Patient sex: M
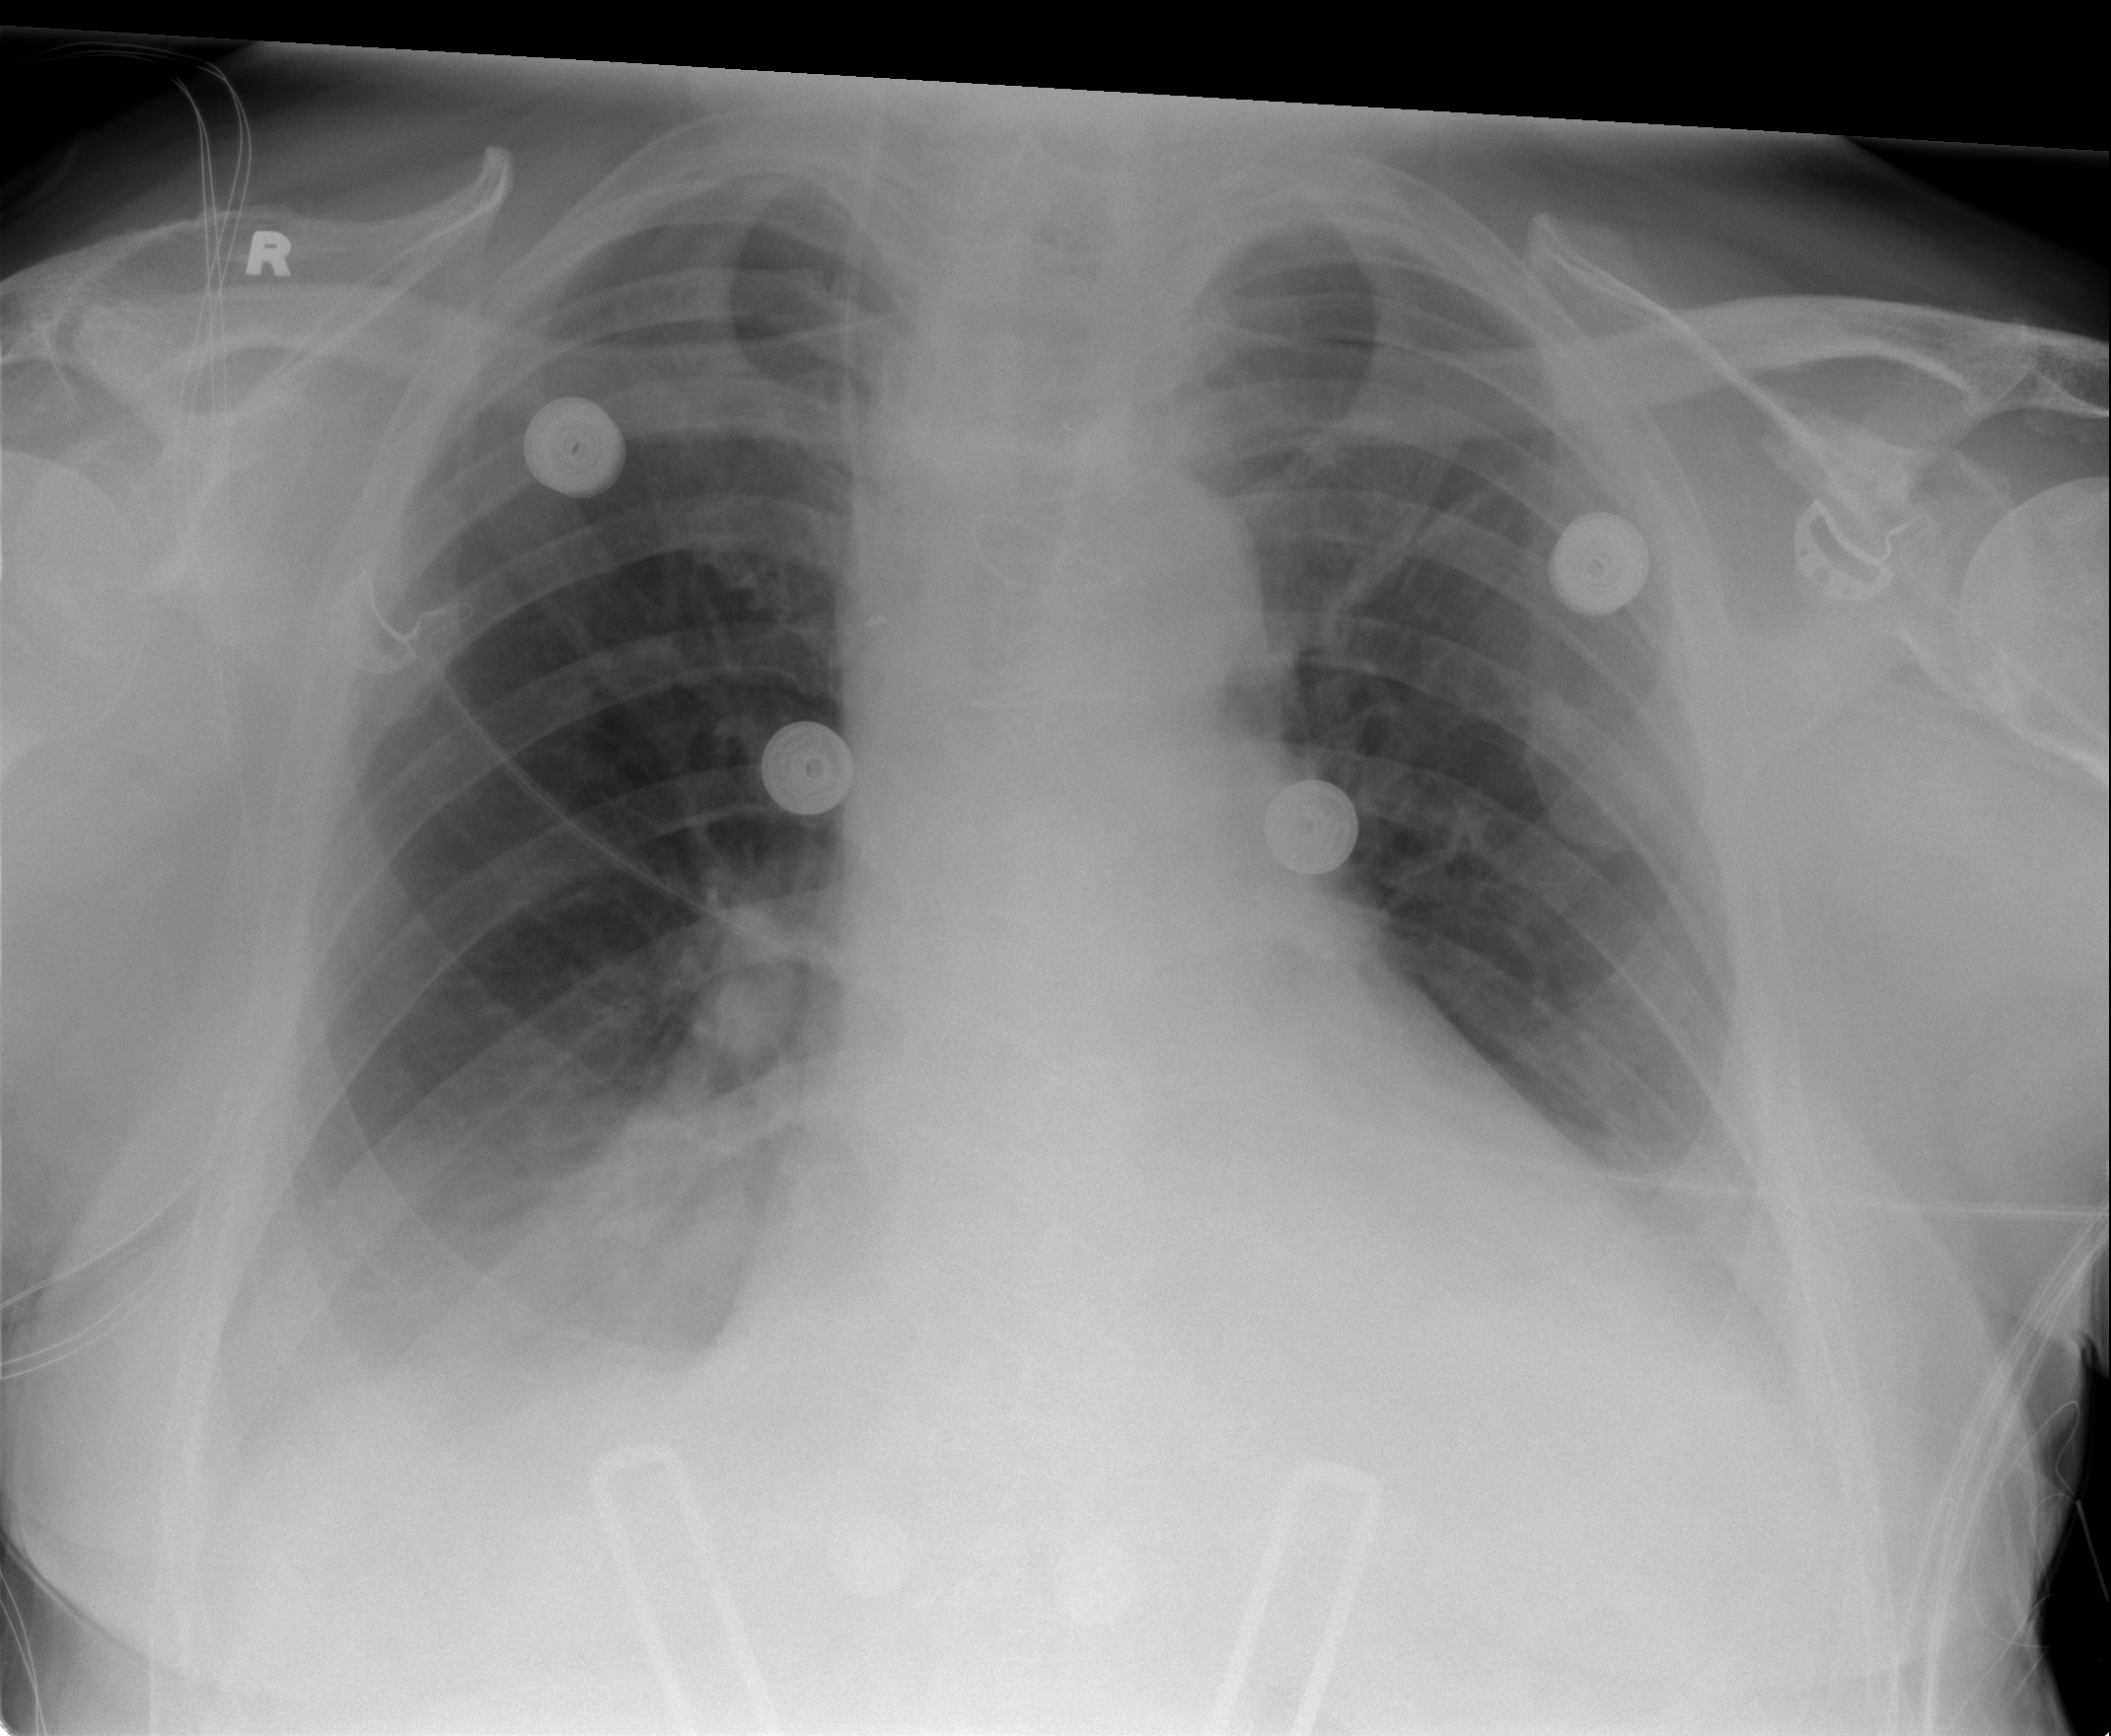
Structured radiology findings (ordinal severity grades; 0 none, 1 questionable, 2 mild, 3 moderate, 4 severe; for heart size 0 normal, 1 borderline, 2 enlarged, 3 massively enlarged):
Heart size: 2
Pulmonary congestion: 0
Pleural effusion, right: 2
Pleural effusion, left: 2
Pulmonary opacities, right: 0
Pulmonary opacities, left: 0
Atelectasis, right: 2
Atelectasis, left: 2